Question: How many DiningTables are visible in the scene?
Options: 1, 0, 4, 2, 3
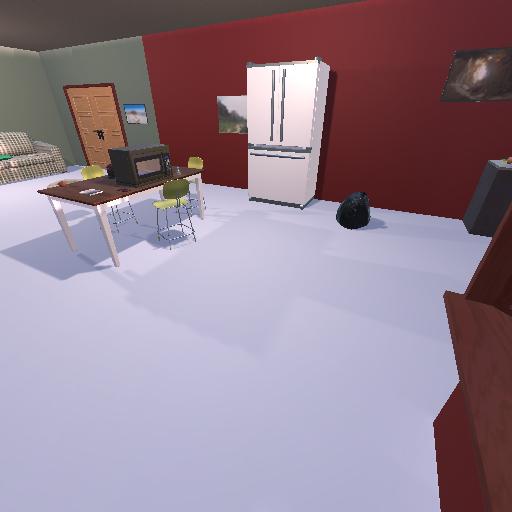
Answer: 1